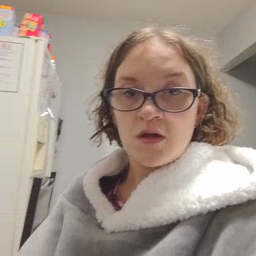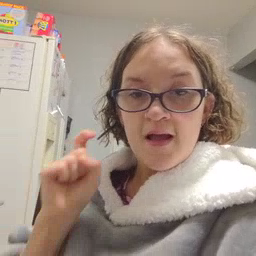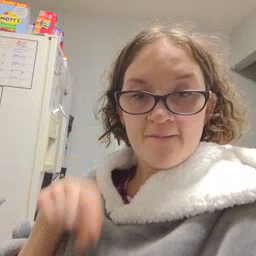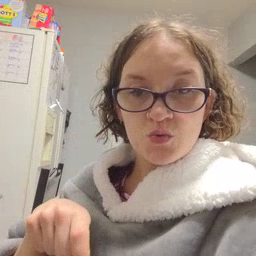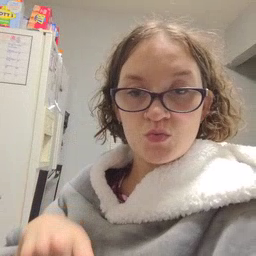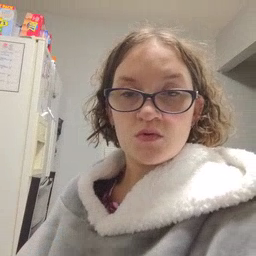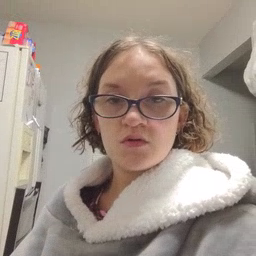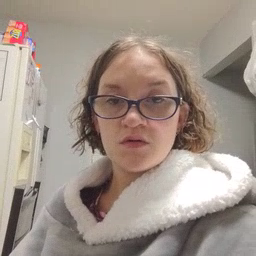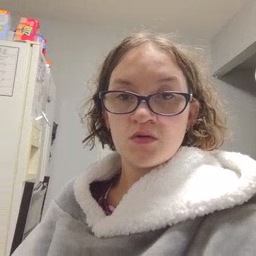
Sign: haveto